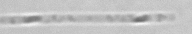
Label: Leptocylindrus